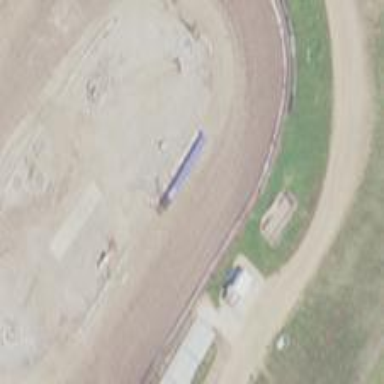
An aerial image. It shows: Dirt raceway for motor sports.